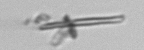
Label: fiber_TAG_external_detritus